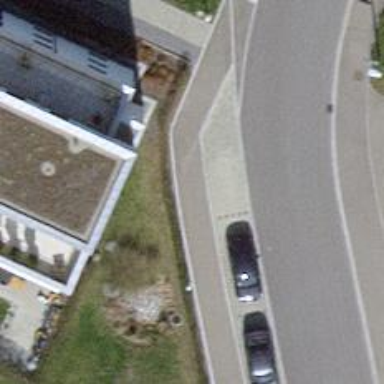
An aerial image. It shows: Sidewalk along the footway.